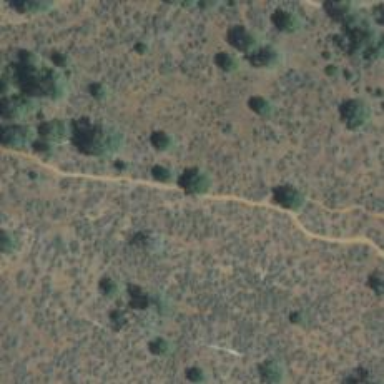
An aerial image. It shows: Path.